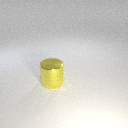
large yellow metal cylinder